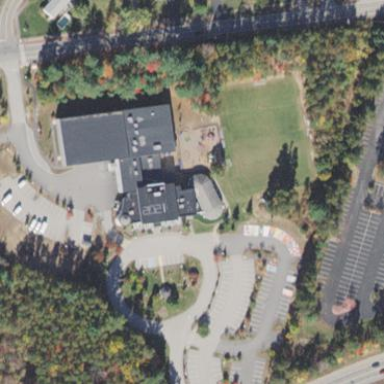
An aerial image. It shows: School.